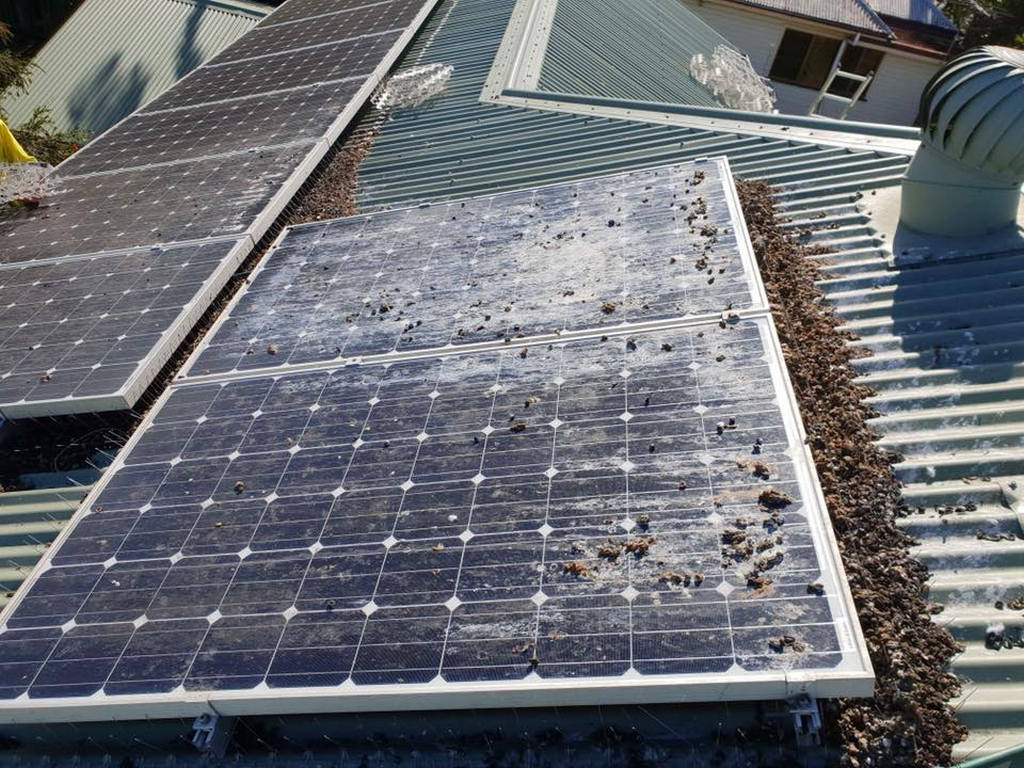
Label: Bird-drop